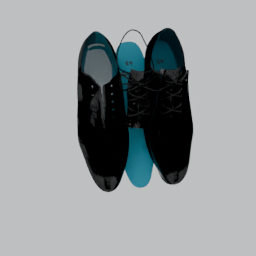
Label: people